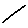
Label: line